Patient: sex M, age 59
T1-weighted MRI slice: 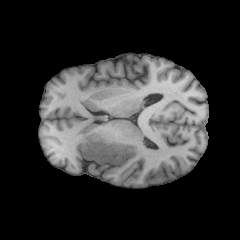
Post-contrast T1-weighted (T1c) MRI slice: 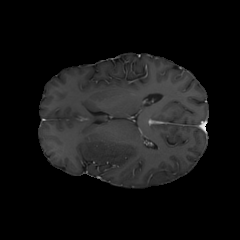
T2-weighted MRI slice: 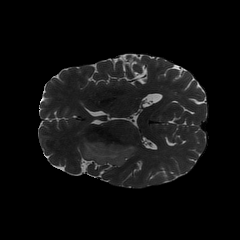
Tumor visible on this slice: yes
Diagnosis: Astrocytoma, IDH-wildtype
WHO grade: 3